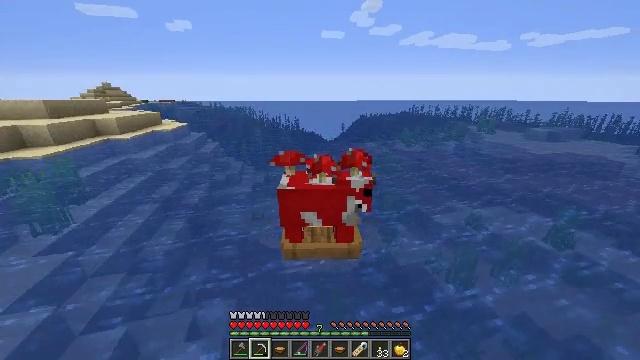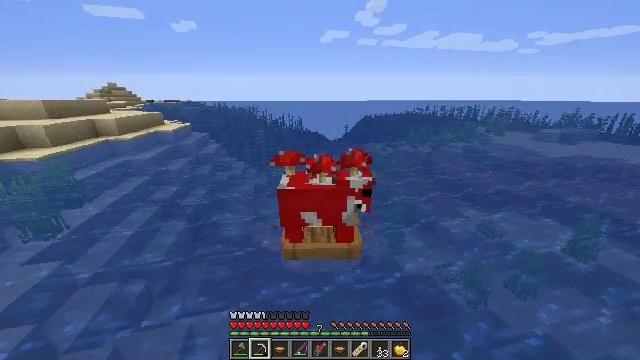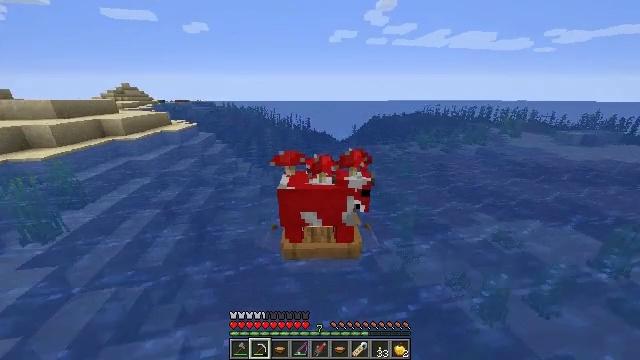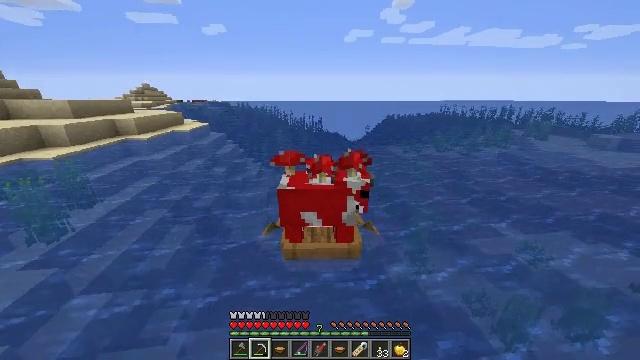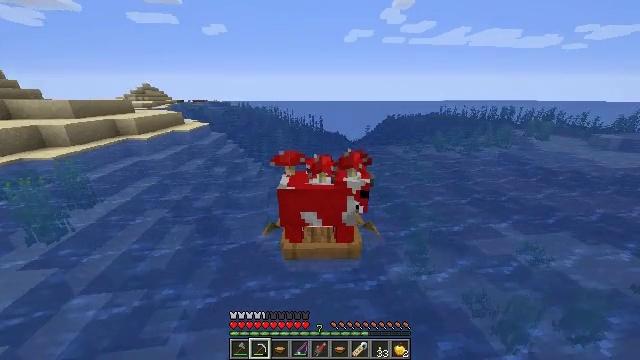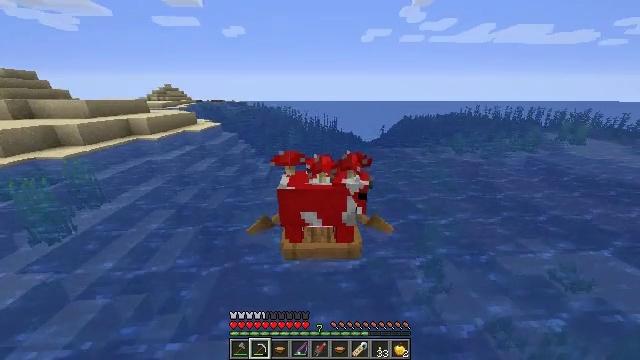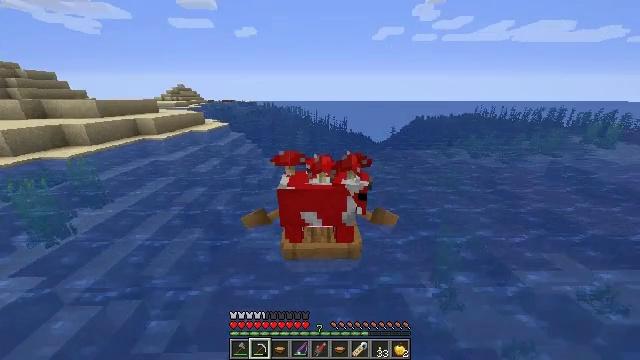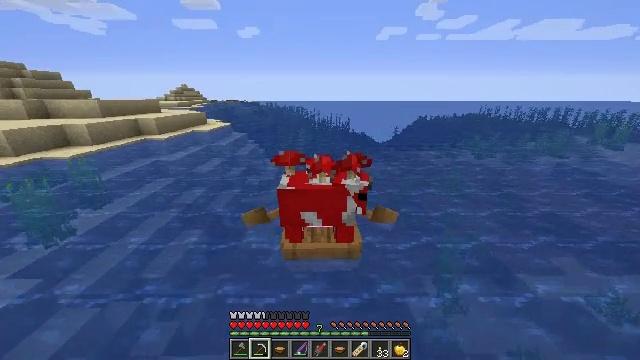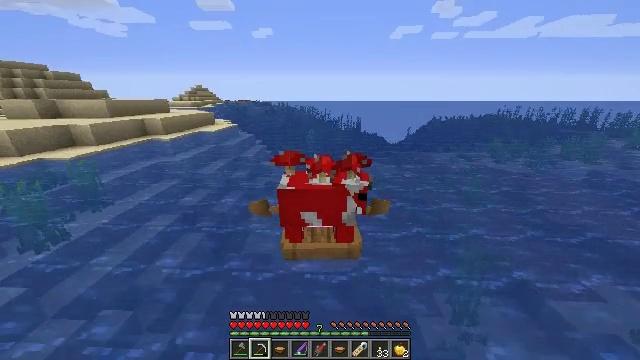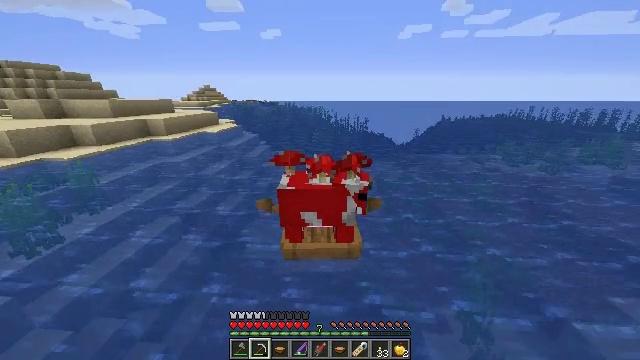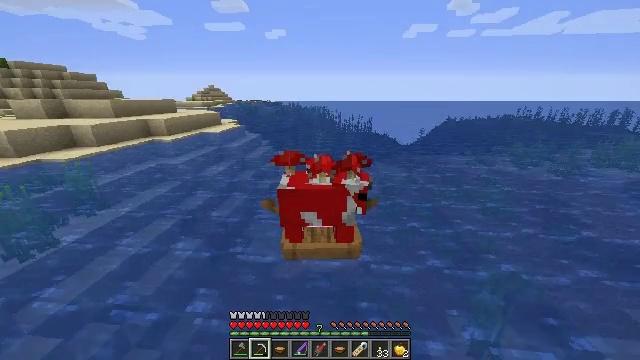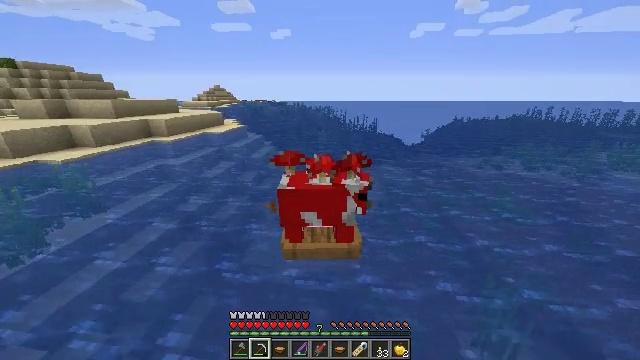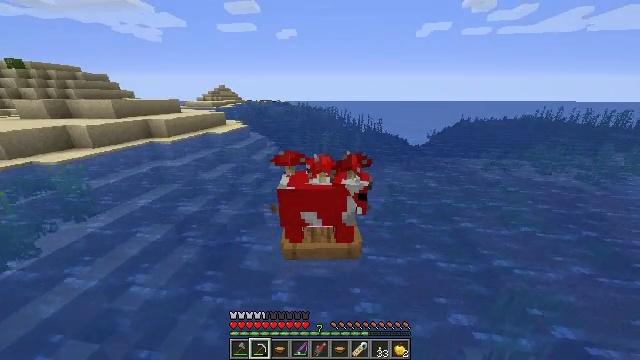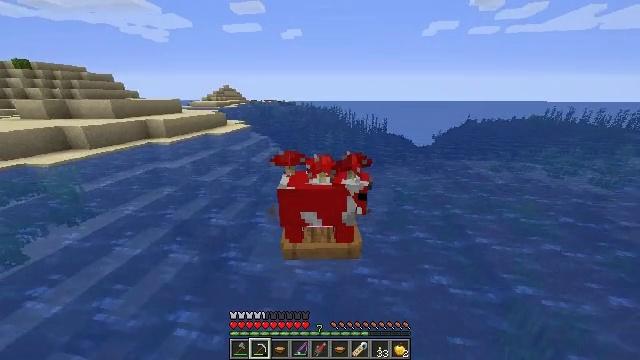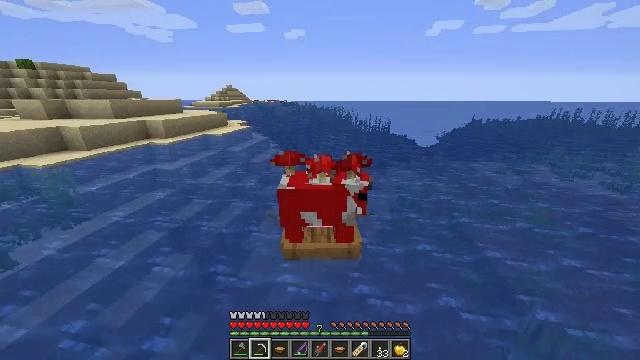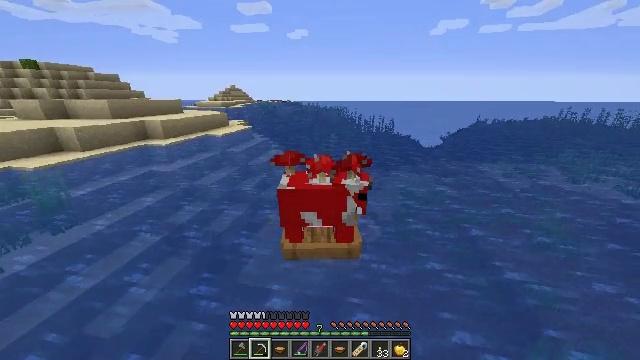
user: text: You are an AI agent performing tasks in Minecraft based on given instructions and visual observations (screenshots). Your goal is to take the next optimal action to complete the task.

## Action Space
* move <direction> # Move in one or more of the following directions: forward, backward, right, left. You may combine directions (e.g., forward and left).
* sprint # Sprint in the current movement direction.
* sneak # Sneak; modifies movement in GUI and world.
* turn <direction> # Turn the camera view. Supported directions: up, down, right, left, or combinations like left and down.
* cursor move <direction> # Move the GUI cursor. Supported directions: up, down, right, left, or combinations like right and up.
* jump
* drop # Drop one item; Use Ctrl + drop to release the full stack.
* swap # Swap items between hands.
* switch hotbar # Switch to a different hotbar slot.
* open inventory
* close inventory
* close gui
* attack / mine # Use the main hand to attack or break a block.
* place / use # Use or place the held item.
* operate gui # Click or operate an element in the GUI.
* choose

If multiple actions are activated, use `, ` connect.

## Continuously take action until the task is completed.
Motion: motion action
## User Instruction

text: Drop a name tag.
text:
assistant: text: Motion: move forward and move left, sprint
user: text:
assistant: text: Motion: move forward and move left, sprint
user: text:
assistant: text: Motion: move forward, sprint
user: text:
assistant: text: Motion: move forward, sprint
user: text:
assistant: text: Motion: move forward, sprint
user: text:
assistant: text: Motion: move forward, sprint
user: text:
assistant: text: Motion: move forward, sprint
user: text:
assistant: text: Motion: move forward, sprint
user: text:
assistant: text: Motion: move forward, sprint
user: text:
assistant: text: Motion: move forward, sprint
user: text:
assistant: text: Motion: move forward, sprint
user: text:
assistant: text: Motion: move forward, sprint
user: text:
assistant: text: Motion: move forward, sprint
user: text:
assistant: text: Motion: move forward, sprint
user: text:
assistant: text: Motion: move forward, sprint
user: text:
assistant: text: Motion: move forward, sprint
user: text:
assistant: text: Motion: move forward, sprint
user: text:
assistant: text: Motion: move forward, sprint
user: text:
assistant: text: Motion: move forward, sprint
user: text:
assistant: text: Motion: move forward, sprint
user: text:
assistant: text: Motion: move forward, sprint
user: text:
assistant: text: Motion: move forward, sprint
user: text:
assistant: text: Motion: move forward, sprint
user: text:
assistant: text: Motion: move forward, sprint
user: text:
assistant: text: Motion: move forward, sprint
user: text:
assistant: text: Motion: move forward, sprint
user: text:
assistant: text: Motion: move forward, sprint
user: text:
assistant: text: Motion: move forward, sprint
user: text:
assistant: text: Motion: move forward, sprint
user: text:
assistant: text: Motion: move forward